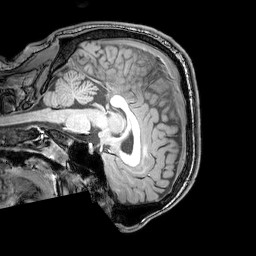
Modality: T1w
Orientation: sagittal
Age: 23
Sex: male
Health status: healthy
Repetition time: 0.081 s
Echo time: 0.037 s